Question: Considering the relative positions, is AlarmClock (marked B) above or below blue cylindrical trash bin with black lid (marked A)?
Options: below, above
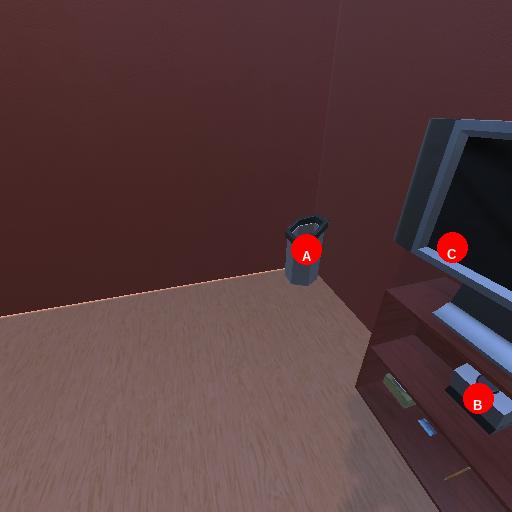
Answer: below